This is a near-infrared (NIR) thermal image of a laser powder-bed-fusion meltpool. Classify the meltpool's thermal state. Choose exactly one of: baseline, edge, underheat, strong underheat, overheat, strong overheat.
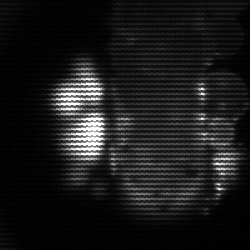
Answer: strong underheat